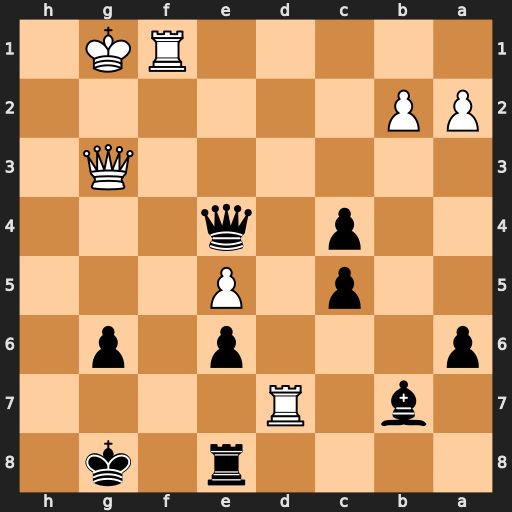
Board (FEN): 4r1k1/1b1R4/p3p1p1/2p1P3/2p1q3/6Q1/PP6/5RK1
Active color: b
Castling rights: -
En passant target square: -
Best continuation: Qh1+ Kf2 Rf8+ Ke3 Qe4+